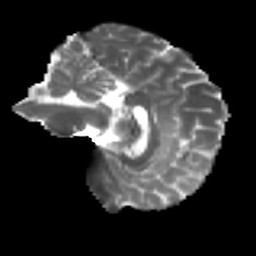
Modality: T2w
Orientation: sagittal
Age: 31
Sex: female
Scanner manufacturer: ge
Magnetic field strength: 3 T
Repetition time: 7.8 s
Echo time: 0.0606 s